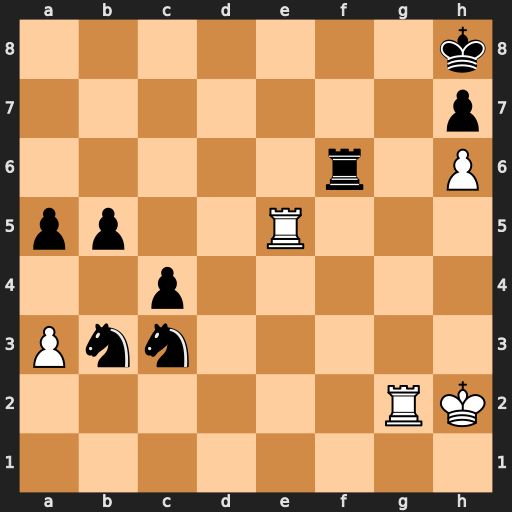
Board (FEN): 7k/7p/5r1P/pp2R3/2p5/Pnn5/6RK/8
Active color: w
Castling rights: -
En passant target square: -
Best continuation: Re8+ Rf8 Rxf8#